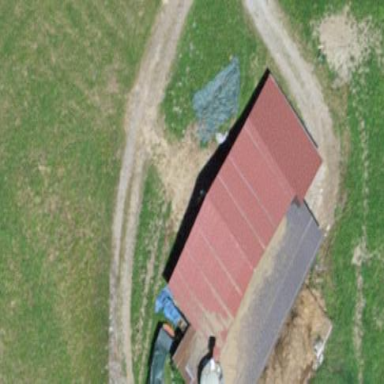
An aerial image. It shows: Barn.